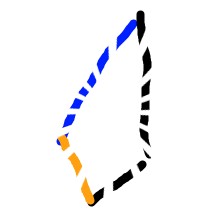
Shape: kite